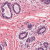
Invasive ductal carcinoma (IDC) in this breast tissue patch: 0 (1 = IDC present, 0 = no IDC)